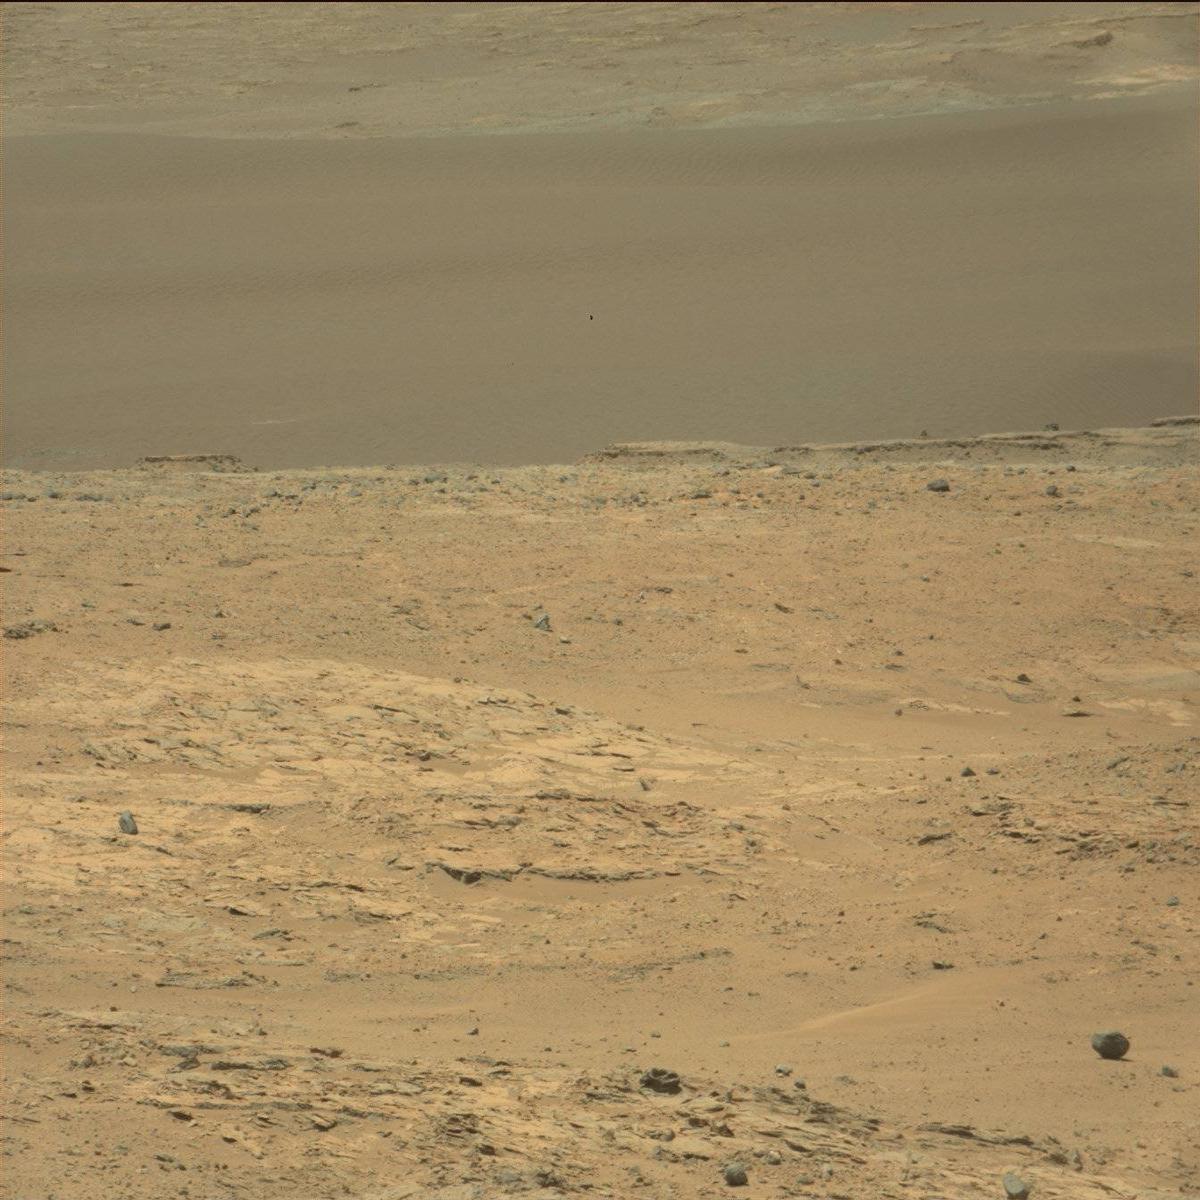
Terrain classes present: Bedrock, Ridge, Rock, Sand / Soil